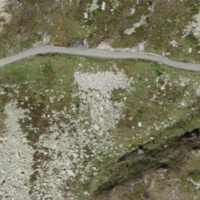
EUNIS habitat code: 31
Species observed at this site:
Dactylorhiza majalis
Saxifraga paniculata